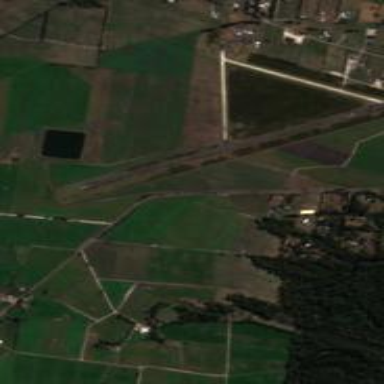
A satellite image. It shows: Runway at airport.